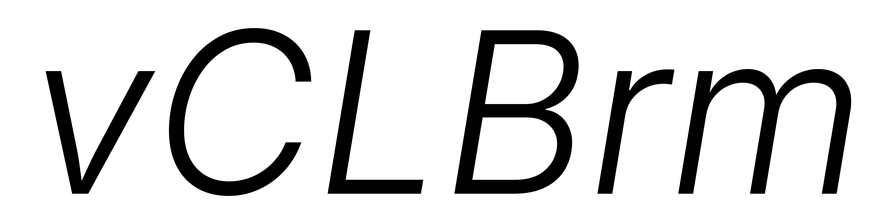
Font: Inter-Italic_Light_Italic